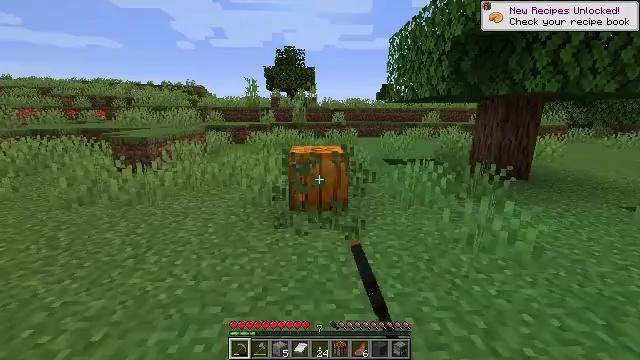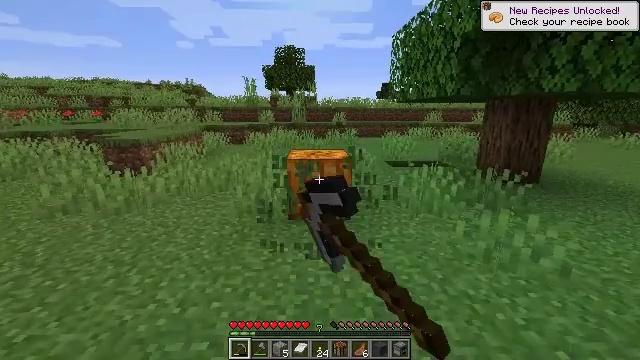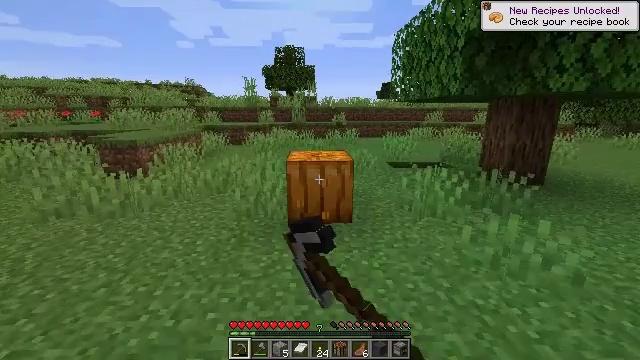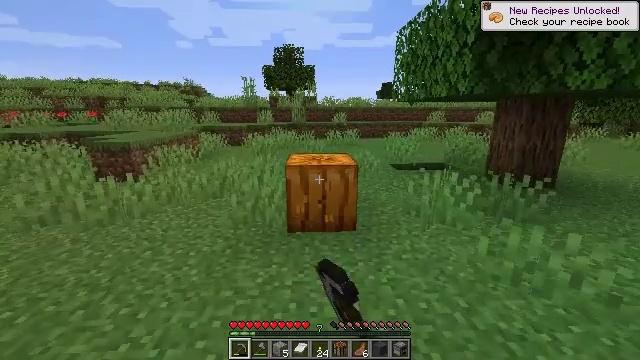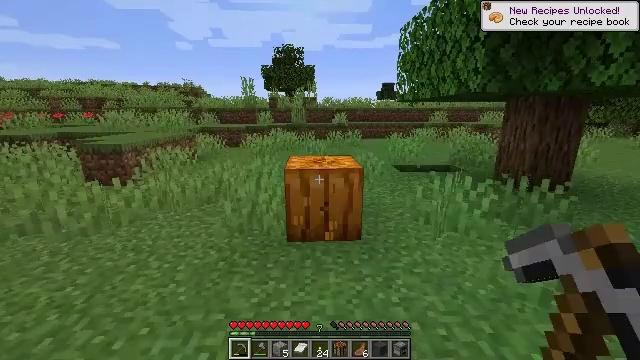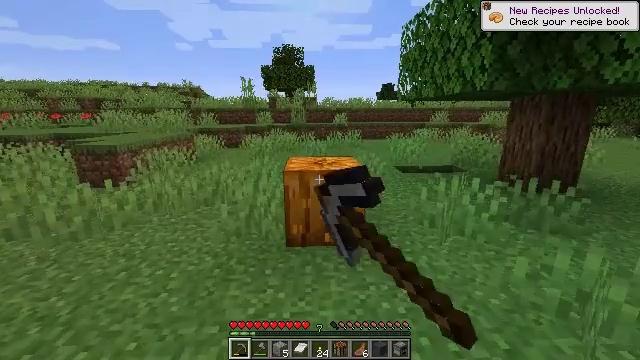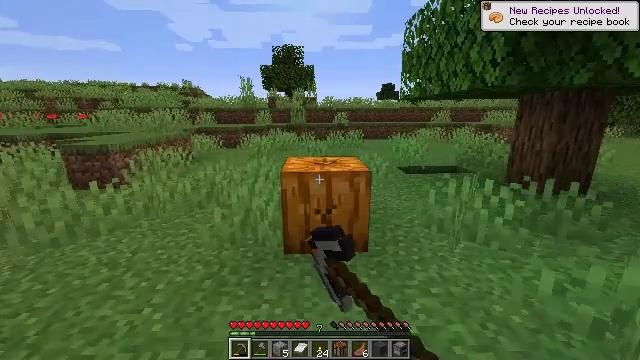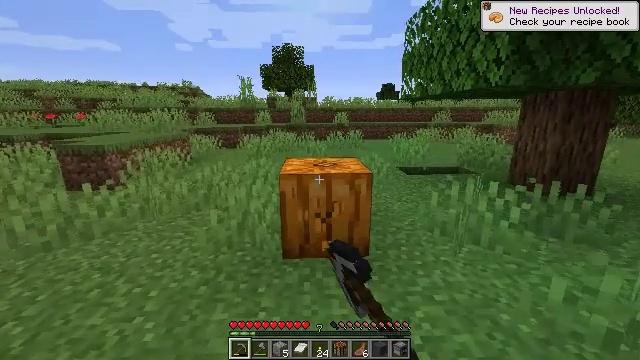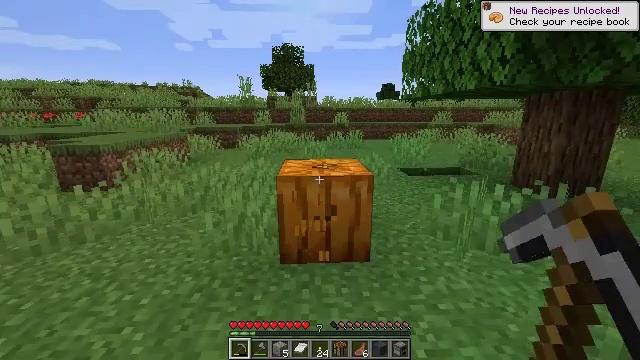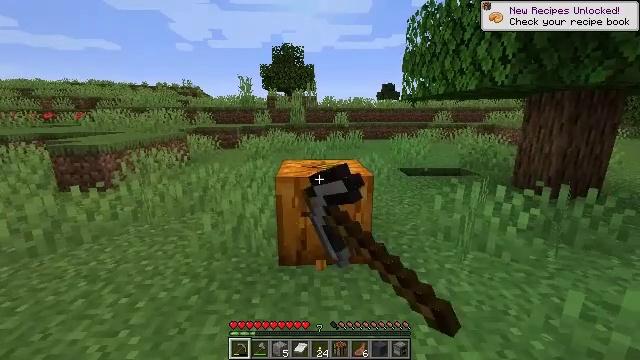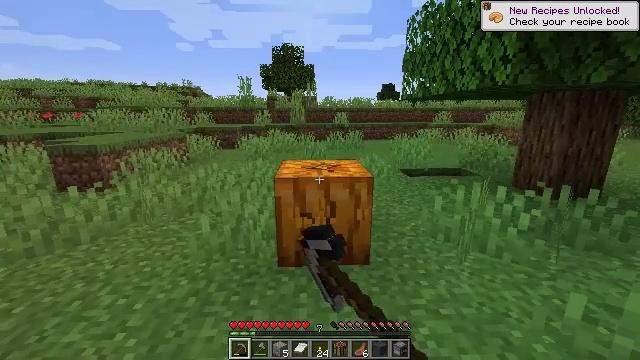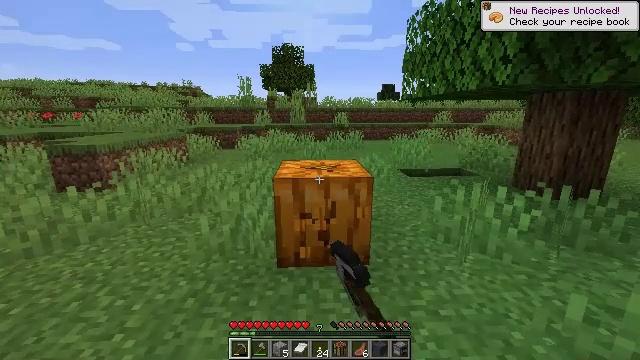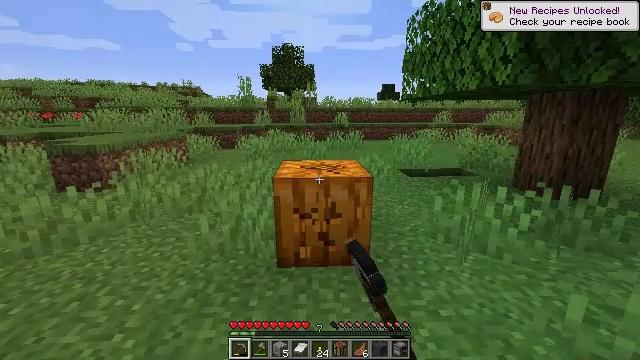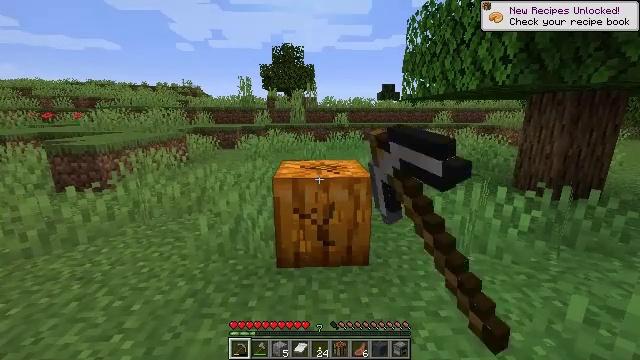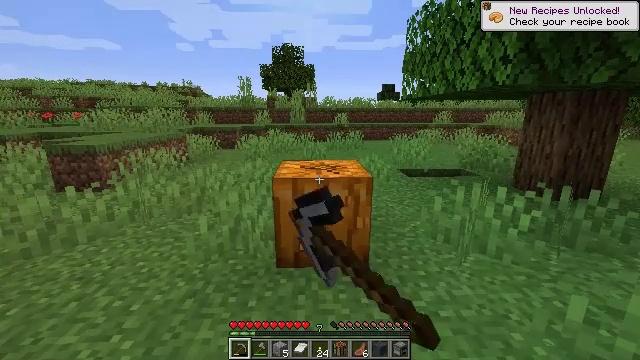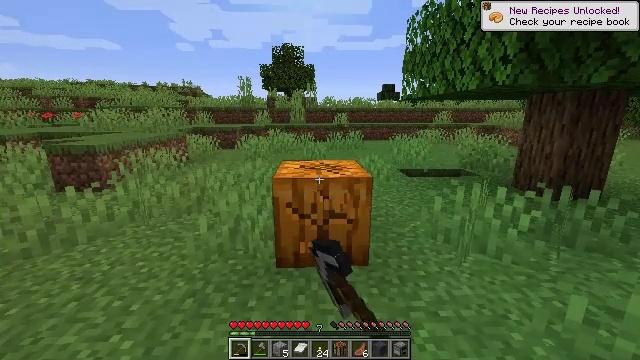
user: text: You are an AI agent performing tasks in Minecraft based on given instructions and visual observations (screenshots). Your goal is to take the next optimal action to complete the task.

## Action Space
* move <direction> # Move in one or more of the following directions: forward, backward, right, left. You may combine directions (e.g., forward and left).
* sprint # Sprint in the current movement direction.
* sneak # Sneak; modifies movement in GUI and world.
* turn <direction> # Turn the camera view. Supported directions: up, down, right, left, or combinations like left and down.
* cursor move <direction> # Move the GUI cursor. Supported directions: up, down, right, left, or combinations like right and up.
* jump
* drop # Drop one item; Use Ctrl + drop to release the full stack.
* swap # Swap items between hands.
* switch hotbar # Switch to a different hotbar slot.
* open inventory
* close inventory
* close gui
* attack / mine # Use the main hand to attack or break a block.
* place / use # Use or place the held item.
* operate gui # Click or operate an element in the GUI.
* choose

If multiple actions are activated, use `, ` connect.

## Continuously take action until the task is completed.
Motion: motion action
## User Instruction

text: Gather a pumpkin block.
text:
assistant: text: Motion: move forward, attack / mine
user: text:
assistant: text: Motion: move forward, attack / mine
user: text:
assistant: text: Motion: move forward, attack / mine
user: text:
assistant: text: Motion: move forward, attack / mine
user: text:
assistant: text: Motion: move forward, attack / mine
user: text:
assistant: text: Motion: move forward, attack / mine
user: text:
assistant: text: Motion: attack / mine
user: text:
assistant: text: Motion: attack / mine
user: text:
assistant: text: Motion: attack / mine
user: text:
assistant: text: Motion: attack / mine
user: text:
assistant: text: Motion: attack / mine
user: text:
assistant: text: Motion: attack / mine
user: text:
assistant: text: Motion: attack / mine
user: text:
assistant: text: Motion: attack / mine
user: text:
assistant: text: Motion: attack / mine
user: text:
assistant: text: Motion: attack / mine
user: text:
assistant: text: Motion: attack / mine
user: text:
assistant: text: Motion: attack / mine
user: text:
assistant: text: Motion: attack / mine
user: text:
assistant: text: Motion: attack / mine
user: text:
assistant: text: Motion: attack / mine
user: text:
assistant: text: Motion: attack / mine
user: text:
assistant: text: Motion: attack / mine
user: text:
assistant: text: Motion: attack / mine
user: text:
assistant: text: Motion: attack / mine
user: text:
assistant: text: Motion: attack / mine
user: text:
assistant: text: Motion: attack / mine
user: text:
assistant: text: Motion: attack / mine
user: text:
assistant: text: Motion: attack / mine
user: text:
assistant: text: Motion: attack / mine